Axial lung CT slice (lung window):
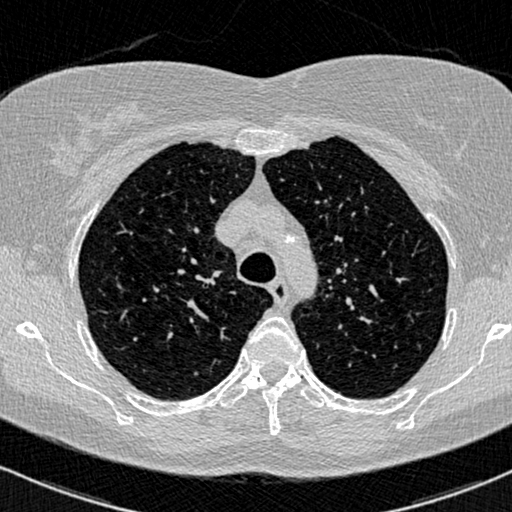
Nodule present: no